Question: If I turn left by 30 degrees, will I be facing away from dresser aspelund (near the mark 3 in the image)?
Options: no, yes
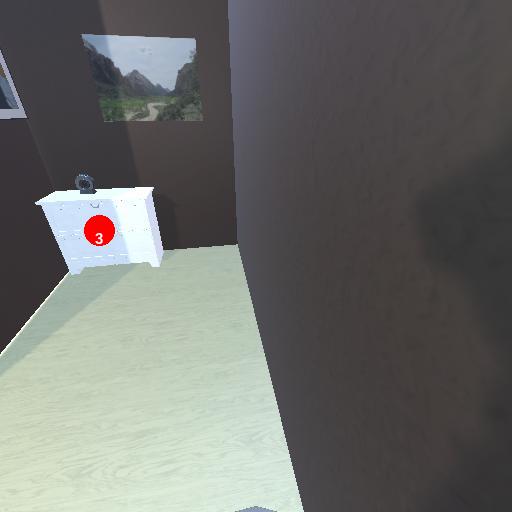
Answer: no